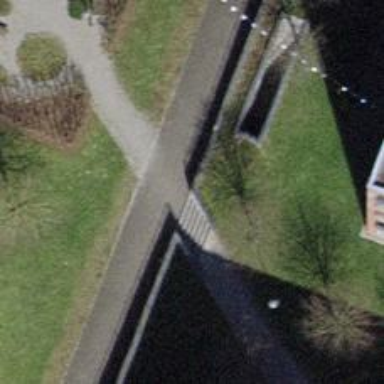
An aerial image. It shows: Retaining wall.